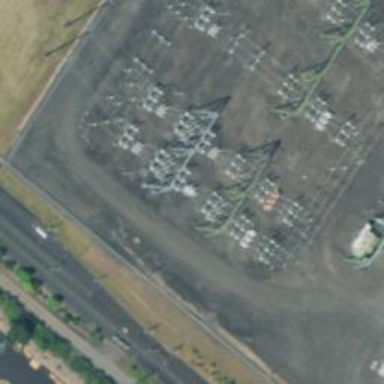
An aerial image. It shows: Switch used for power control.